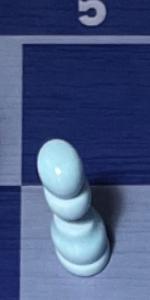
Label: Pawn_White